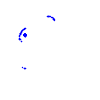
Particle: kaon